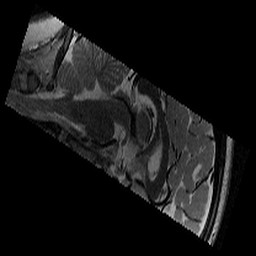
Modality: T2w
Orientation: sagittal
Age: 11
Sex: female
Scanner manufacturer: siemens
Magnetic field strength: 3 T
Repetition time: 9.23 s
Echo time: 0.067 s